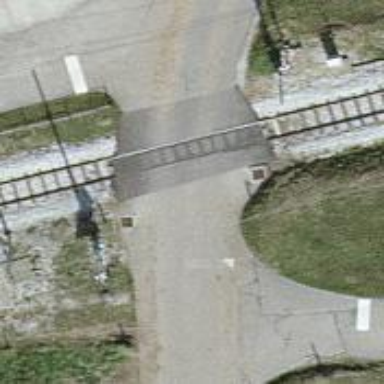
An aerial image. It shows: Railway level crossing.